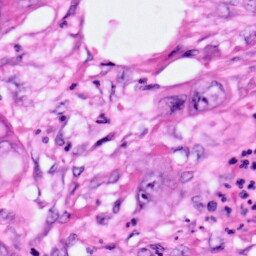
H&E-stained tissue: Pancreatic